Question: I have a table and I want to generate report from it.

I need to generate reporter using LINQ given the route and shift it returns the list of dates with the number of subscriptions for each day.
i.e
given route 2022, shift 2120 it give me a list with the following
'''
date count
2015-05-01 5
2015-05-02 10
2015-05-03 8
....
'''
any clue ?
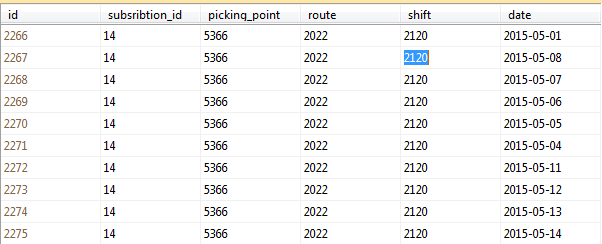
Answer: Your input does not match the output. But I am assuming you are showing partial input from your data. Then You can try,
'''
var result = mydata.Where(x=>x.route.Equals("2022") && x.shift.Equals("2120"))
.GroupBy(x=> x.Date).Select(grp => new {Date = grp.Key, Count = grp.Count()});
'''